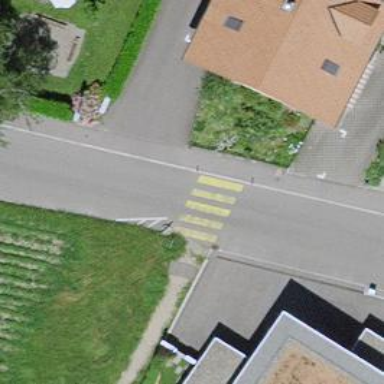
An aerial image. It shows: Zebra crossing on the road.